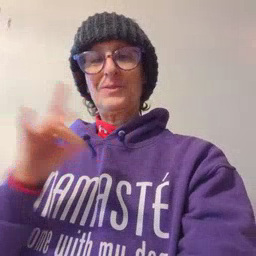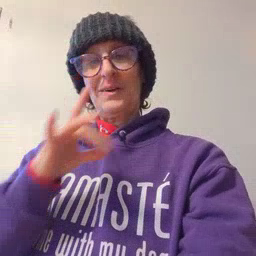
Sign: story